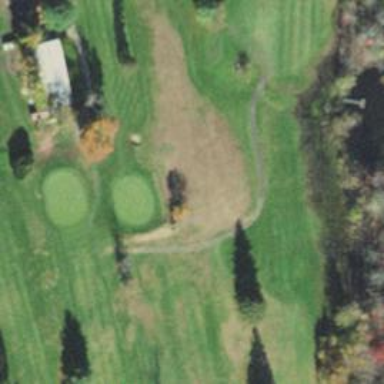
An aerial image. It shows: Golf cartpath that is also road path.